Question: Unbelievable after everything that I have tried it still doesn't work!
I have deleted the 'ibdata' and still they keep coming up!
I don't know what to do, please help!

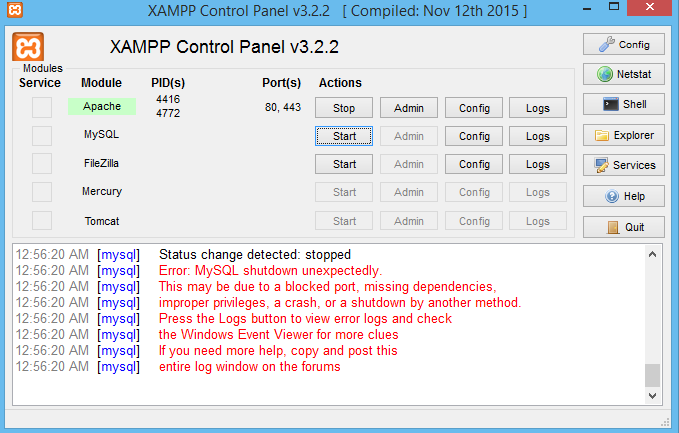
Answer: The only left thing to do is to format the computer and reinstall xampp.The problem cannot be found!